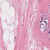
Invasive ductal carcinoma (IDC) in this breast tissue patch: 0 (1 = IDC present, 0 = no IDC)